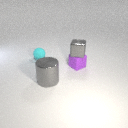
small purple rubber cube below small gray metal cube